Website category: sports
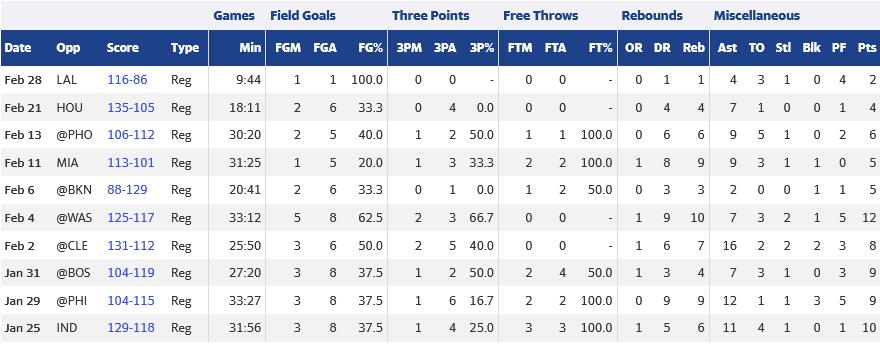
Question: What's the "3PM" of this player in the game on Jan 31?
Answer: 1

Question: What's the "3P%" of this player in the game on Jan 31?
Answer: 50.0

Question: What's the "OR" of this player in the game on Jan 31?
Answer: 1

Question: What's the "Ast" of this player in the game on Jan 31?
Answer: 7

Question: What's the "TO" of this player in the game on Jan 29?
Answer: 1

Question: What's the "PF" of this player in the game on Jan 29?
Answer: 5

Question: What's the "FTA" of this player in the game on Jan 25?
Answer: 3

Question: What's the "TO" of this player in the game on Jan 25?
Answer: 4

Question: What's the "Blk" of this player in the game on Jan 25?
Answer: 0

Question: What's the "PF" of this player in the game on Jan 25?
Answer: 1

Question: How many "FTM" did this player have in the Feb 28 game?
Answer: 0

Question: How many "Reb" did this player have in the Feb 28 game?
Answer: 1

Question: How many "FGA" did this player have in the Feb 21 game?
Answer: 6

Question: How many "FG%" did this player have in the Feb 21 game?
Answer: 33.3

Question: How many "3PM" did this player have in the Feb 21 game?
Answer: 0

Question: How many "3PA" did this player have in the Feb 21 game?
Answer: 4

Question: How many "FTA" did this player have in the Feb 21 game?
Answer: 0

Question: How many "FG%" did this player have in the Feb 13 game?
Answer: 40.0

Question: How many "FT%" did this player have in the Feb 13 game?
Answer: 100.0

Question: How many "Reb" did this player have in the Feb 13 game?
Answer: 6

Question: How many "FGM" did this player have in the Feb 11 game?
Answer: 1

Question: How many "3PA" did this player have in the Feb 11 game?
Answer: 3

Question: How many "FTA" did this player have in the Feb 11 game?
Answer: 2

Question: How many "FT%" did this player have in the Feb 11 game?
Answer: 100.0

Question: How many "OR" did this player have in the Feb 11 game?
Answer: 1

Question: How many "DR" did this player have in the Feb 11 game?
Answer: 8

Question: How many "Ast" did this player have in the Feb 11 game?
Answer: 9

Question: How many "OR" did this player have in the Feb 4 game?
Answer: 1

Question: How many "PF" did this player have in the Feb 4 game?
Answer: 5

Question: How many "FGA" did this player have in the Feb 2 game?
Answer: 6

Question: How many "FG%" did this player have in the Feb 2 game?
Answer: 50.0

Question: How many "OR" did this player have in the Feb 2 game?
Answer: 1

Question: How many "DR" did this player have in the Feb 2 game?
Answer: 6

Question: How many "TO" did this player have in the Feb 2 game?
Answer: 2

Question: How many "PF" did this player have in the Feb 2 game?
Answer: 3

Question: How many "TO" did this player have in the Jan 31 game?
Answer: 3

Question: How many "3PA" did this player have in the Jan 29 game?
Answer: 6

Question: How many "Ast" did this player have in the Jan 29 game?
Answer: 12

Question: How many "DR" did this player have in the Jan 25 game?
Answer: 5

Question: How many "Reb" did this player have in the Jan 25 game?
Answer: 6

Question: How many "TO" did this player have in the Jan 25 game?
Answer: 4

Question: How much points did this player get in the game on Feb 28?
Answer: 2

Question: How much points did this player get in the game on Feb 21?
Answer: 4

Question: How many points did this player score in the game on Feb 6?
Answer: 5

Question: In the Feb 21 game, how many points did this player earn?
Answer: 4